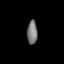
Tissue: lung
Cell type: T cells
Senescence score: 0.2317
Nuclear area (px): 237
Mean DAPI intensity: 121.177